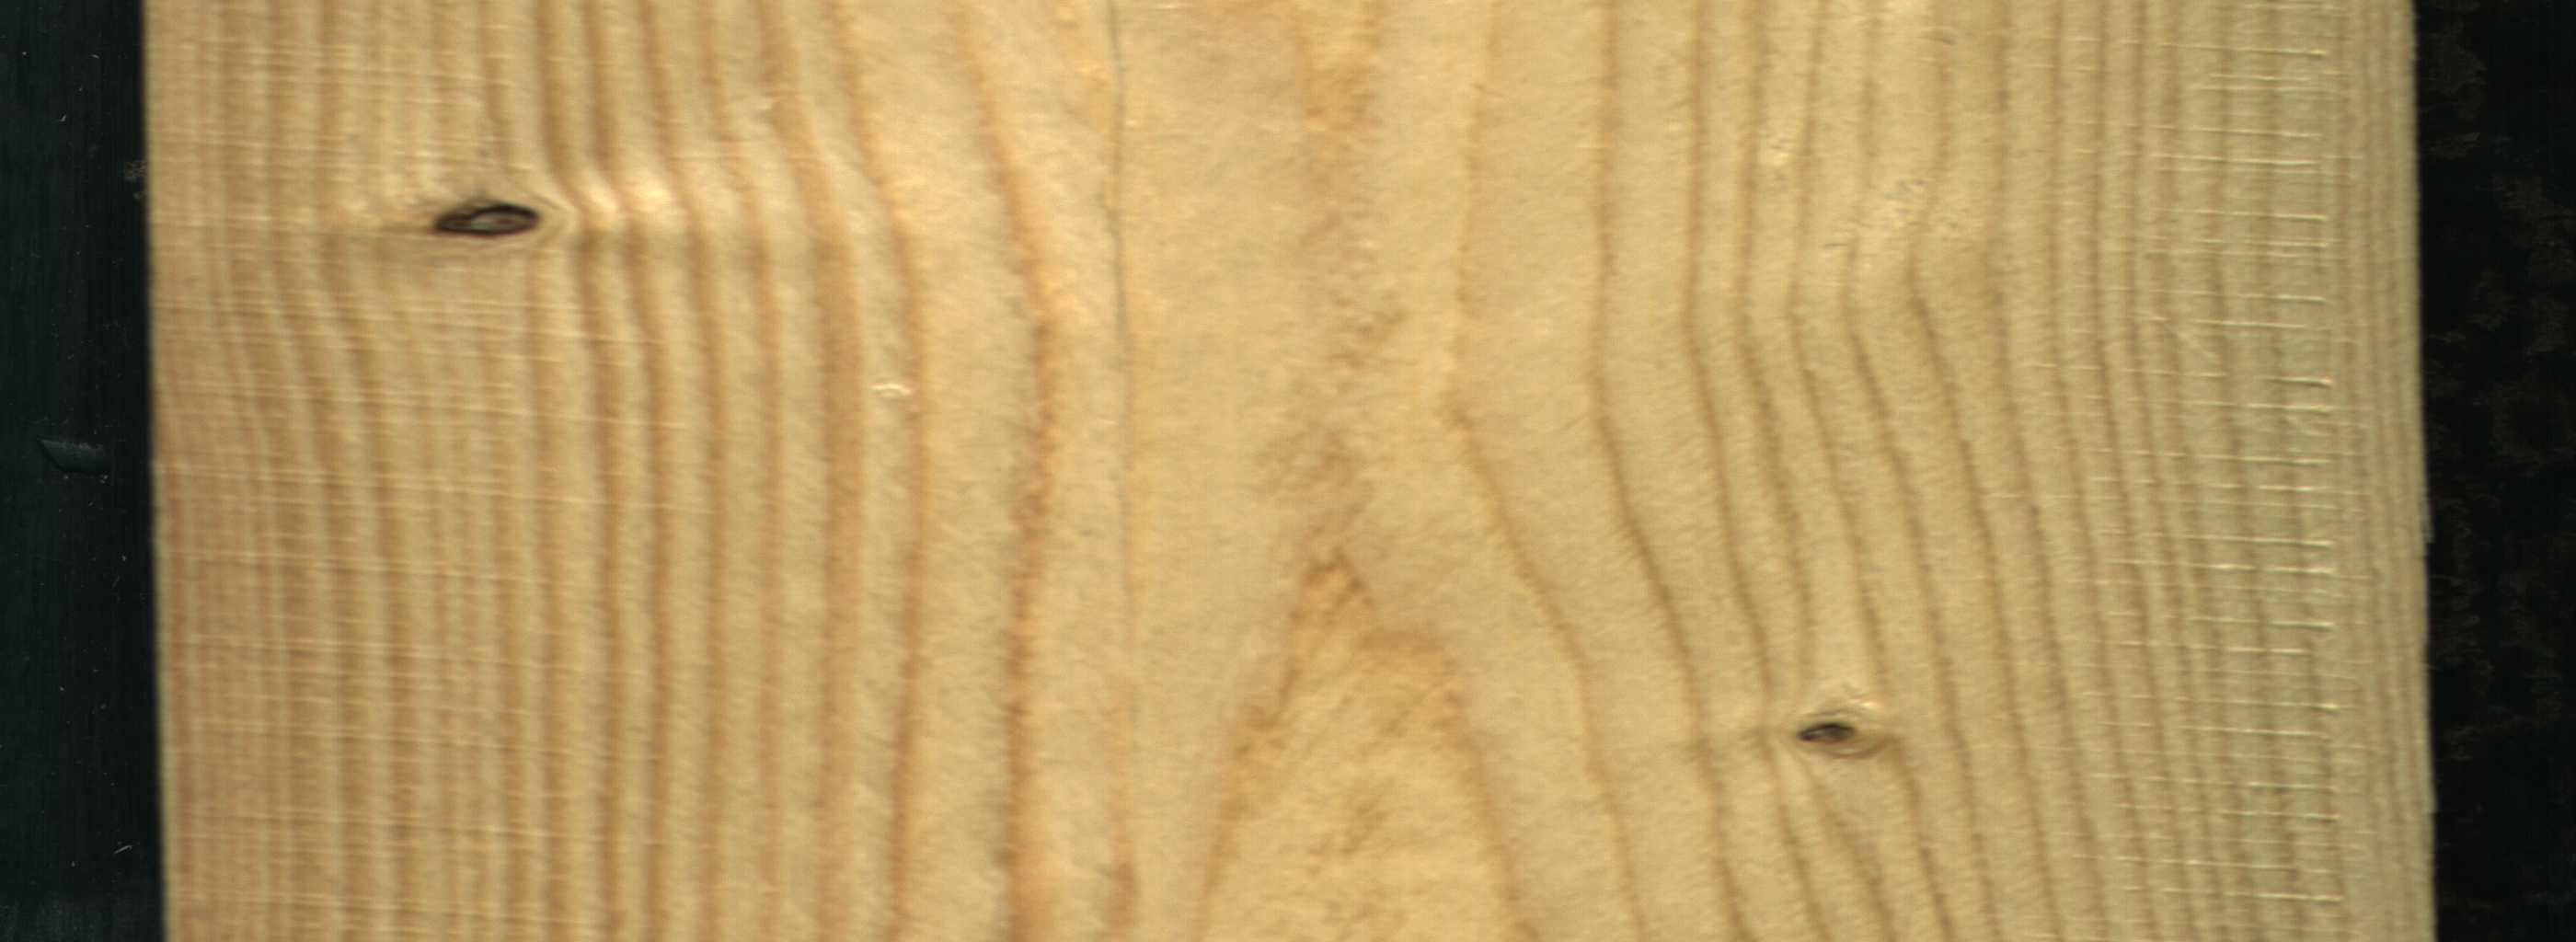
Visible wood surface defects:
Dead_Knot
Live_Knot